Interaction volume radius: 5 \u00c5
Interaction volume height: 25 \u00c5
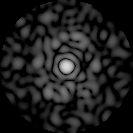
Disorder parameter: 0.8196